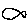
Label: fish